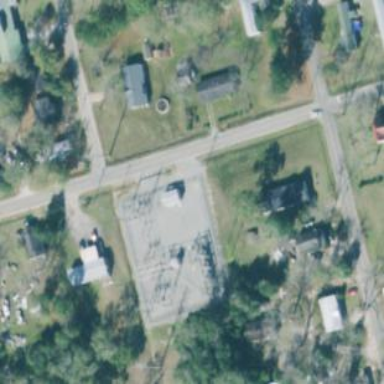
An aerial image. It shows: Distribution power substation secured by fence.